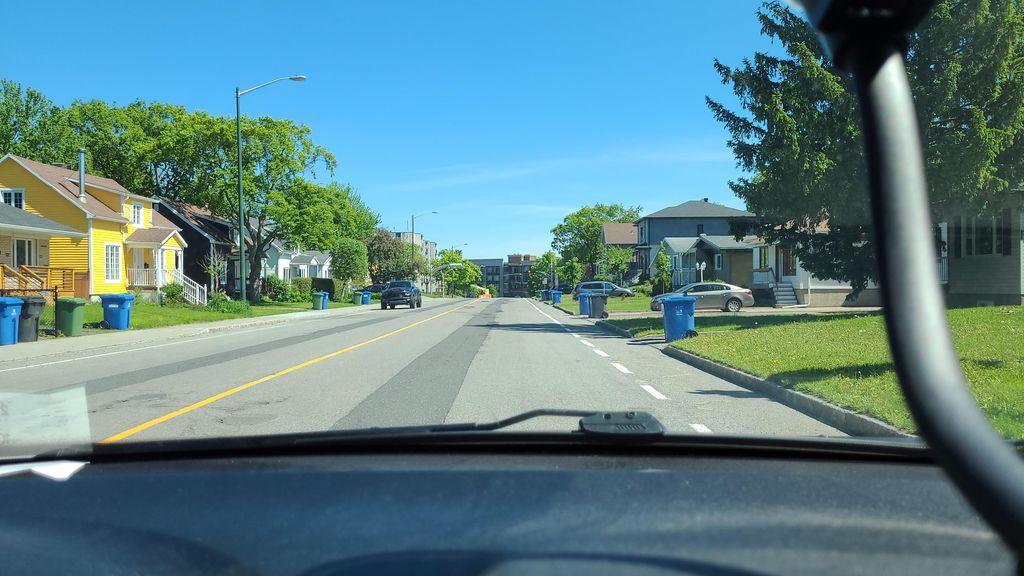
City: quebec_city